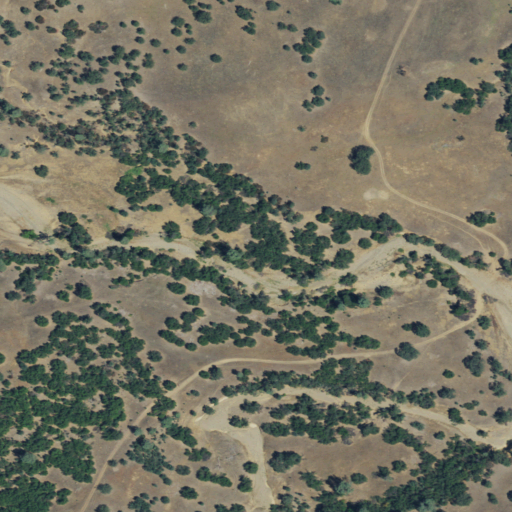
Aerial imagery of valley in California named China Gulch containing shrub and grassland